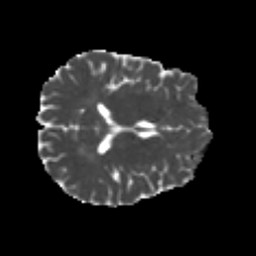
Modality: MD
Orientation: axial
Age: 22
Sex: male
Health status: healthy
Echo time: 0.074 s